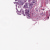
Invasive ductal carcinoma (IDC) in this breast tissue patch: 0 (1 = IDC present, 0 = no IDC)